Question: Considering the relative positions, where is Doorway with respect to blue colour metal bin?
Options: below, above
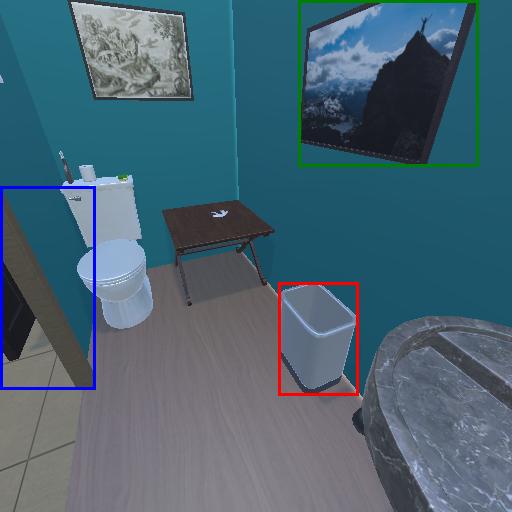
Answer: below